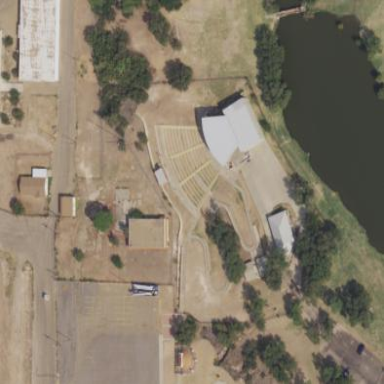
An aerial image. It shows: Amphitheatre that serves as theatre.